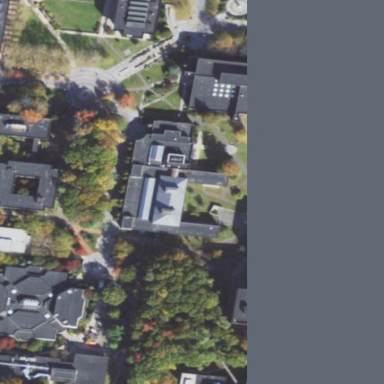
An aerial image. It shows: University building.